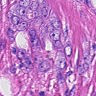
Metastatic tissue present: yes